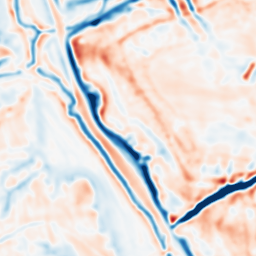
Category: multiscale
Decomposition family: dog_multiscale
Decomposition parameters: sigma_ratio: 1.4
n_scales: 3
base_sigma: 2
Upsampling method: bicubic
Upsampling parameters: scale: 4
Upsampling scale: 4